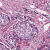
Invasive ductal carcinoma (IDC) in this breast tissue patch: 1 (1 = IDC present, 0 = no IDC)